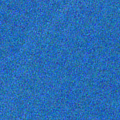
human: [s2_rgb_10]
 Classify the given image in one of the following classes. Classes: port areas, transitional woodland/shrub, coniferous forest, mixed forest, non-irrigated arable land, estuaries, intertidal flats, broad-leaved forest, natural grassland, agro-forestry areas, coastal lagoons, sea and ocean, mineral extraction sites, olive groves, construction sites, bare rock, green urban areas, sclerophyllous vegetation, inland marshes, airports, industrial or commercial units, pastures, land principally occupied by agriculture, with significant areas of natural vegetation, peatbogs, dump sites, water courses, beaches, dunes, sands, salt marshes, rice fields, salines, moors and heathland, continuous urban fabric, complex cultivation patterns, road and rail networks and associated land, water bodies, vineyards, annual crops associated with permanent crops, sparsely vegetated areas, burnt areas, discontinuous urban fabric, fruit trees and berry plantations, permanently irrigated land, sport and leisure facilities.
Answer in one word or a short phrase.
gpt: sea and ocean